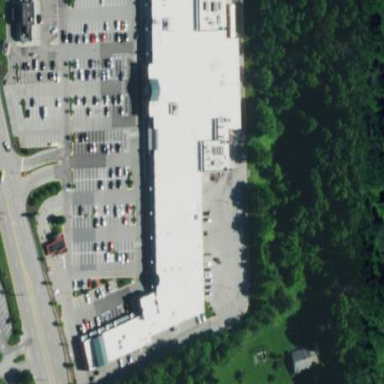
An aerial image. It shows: Retail area.